Aerial crown-view tile of a tropical tree (Barro Colorado Island, Panama), acquired 20250616:
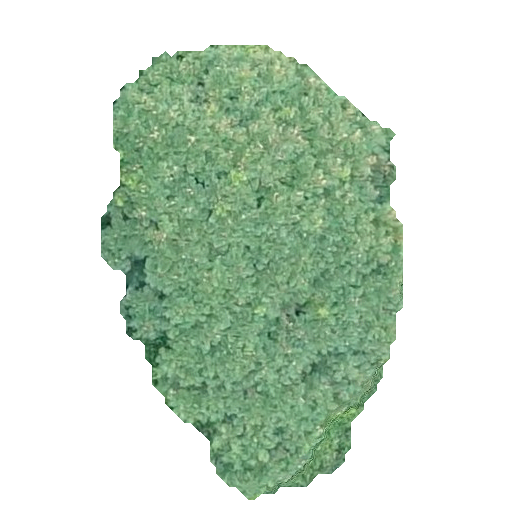
Species: Jacaranda copaia
GBIF accepted scientific name: Jacaranda copaia
Crown area: 147.236 m²